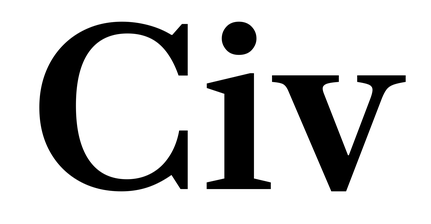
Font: LibreCaslonText_SemiBold